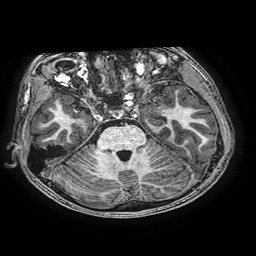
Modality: T1w
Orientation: coronal
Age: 15
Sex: male
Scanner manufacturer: ge
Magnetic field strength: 3 T
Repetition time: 0.00766 s
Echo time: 0.003476 s